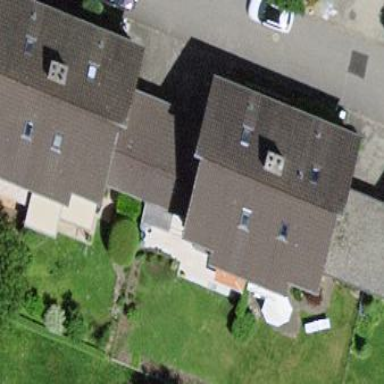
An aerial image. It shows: Semi-detached house.